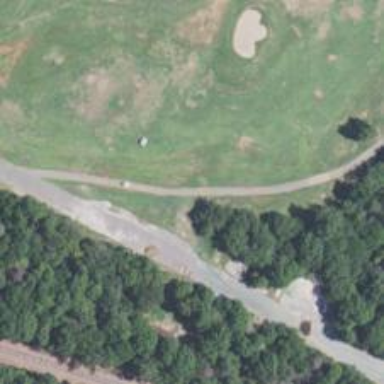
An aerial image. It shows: Path used for both walking and golf.